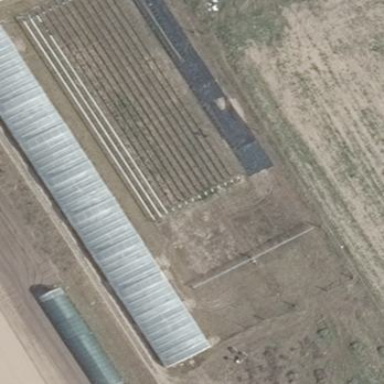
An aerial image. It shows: Greenhouse.